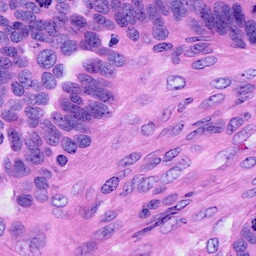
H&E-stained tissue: Ovarian